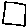
Label: square